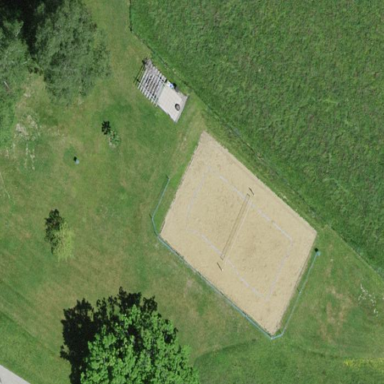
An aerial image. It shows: Beach volleyball pitch for leisure activities.